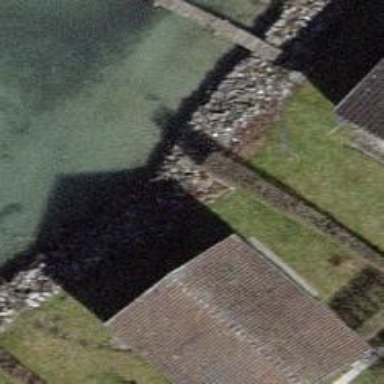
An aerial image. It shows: Hedge acting as barrier.